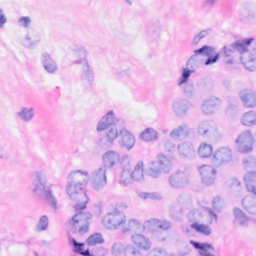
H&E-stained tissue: Breast